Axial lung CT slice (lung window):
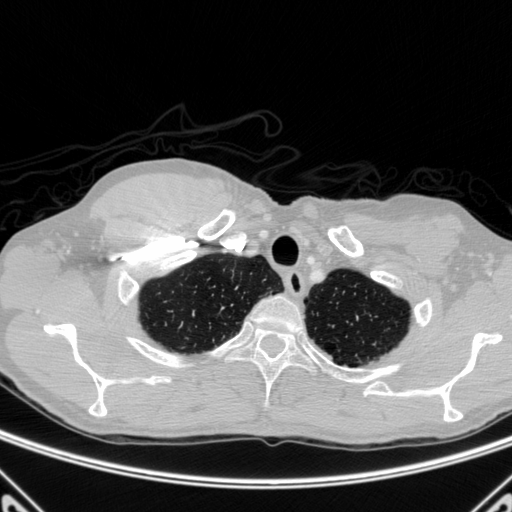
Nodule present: no